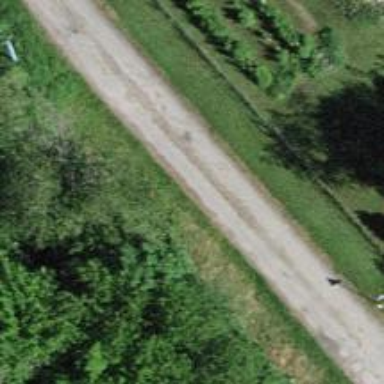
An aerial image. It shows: Service road.